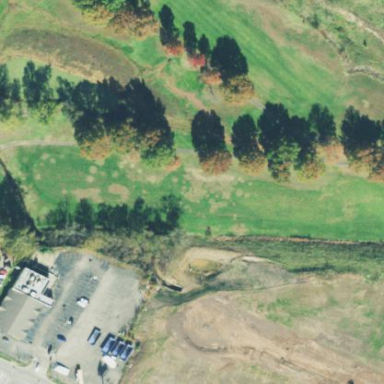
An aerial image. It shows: Area with grass used as rough in golf course.